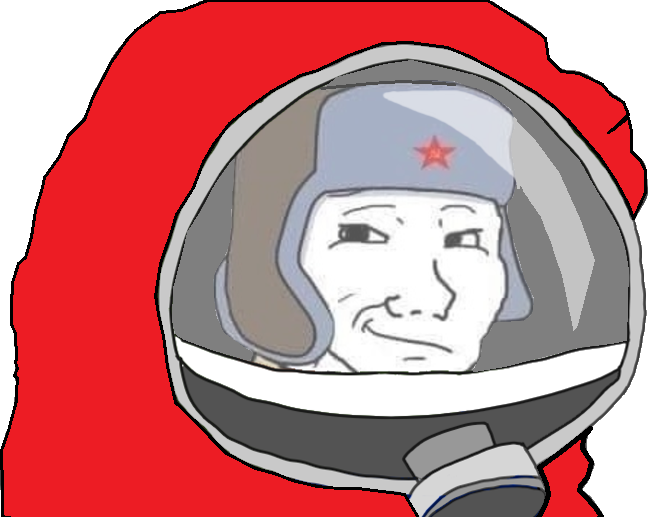
Label: 5_Smugjak